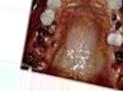
Condition: Caries